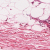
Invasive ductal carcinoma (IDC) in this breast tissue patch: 0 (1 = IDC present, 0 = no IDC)